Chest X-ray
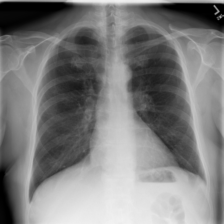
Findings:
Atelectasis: negative
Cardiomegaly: negative
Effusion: negative
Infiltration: negative
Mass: negative
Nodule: negative
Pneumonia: negative
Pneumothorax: negative
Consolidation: negative
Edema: negative
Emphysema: negative
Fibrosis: negative
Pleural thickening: negative
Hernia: negative